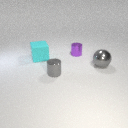
large gray metal sphere in front of small purple metal cylinder